Field crop: maize
Growth stage: 2
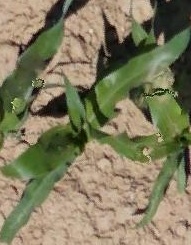
Species: maize